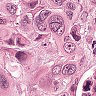
Metastatic tissue present: yes